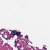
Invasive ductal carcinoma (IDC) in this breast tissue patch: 0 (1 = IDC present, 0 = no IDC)